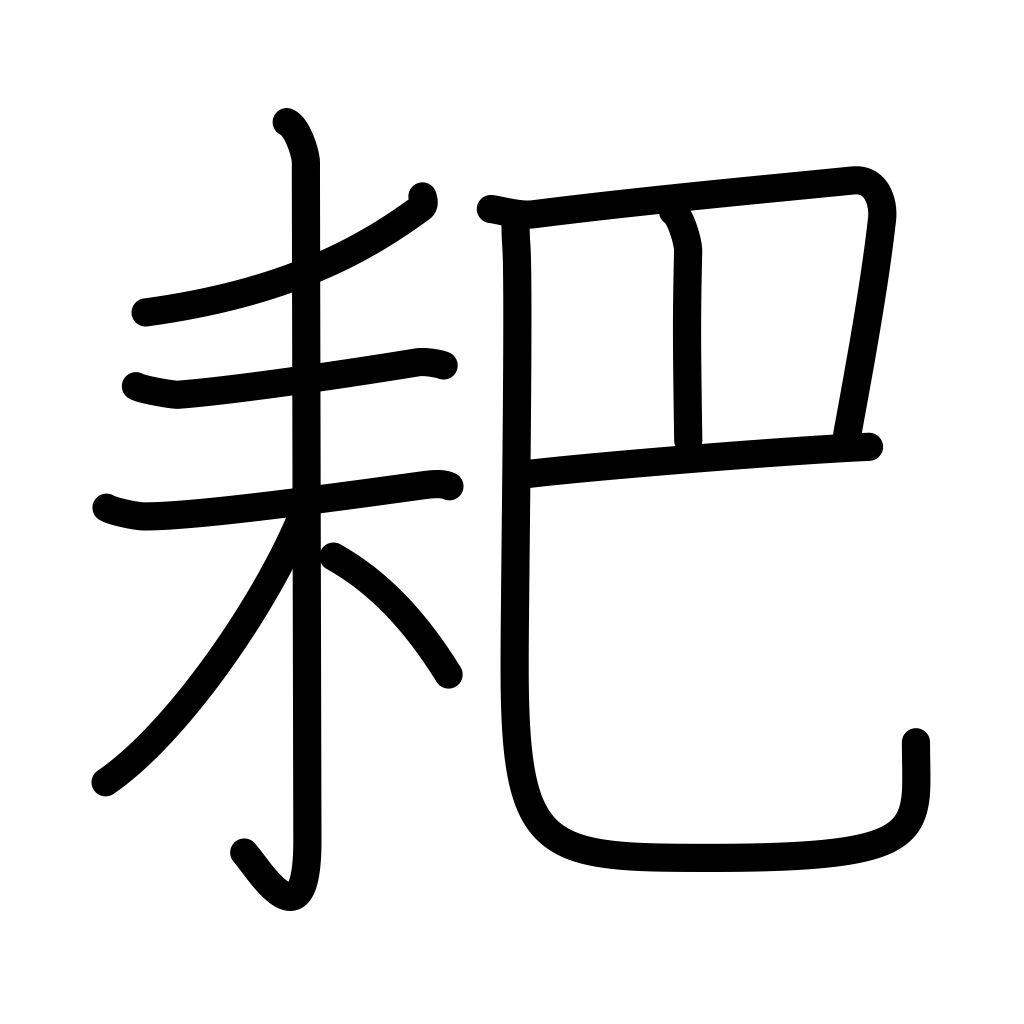
Meaning: forked hoe